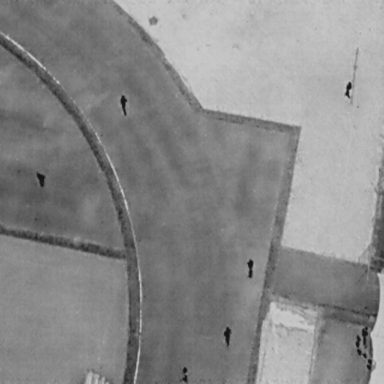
There are eight objects shown in the infrared image, including seven People, and a DontCare.